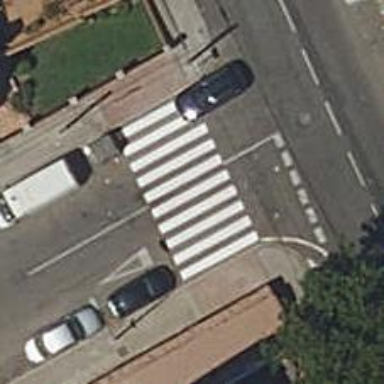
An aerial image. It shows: Zebra crossing on the road.